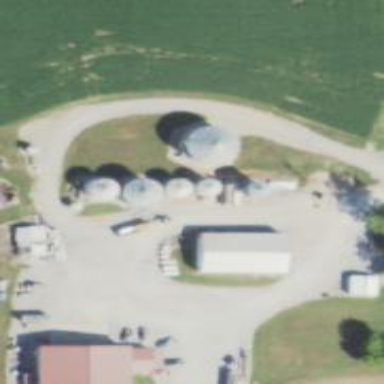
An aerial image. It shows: Silo.